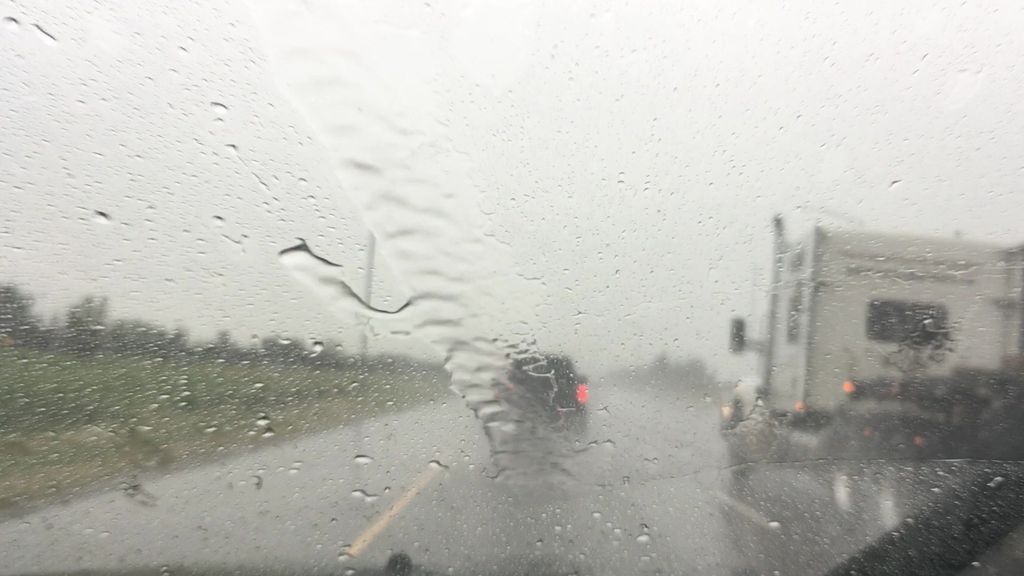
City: edmonton